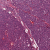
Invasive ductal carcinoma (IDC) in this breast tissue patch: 1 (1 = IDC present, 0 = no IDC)